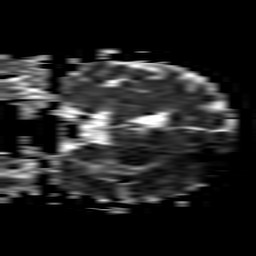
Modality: ADC
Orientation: coronal
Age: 76
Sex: male
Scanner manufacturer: philips
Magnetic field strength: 1.5 T
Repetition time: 3.398 s
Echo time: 0.06922 s